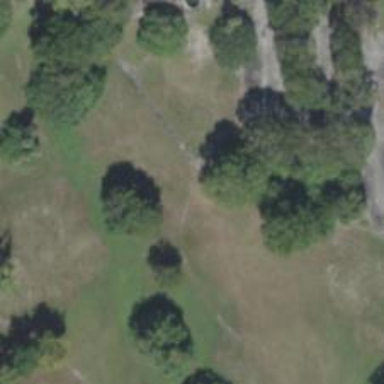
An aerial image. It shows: Path.